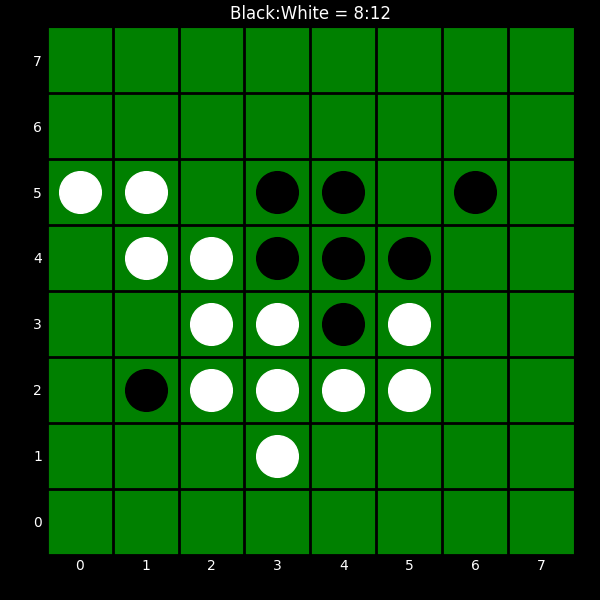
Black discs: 8
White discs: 12